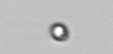
Label: nanoplankton_mix